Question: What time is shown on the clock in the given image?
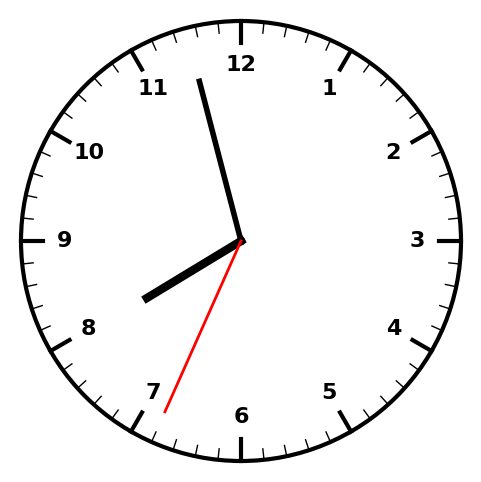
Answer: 07:57:34